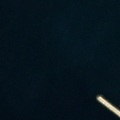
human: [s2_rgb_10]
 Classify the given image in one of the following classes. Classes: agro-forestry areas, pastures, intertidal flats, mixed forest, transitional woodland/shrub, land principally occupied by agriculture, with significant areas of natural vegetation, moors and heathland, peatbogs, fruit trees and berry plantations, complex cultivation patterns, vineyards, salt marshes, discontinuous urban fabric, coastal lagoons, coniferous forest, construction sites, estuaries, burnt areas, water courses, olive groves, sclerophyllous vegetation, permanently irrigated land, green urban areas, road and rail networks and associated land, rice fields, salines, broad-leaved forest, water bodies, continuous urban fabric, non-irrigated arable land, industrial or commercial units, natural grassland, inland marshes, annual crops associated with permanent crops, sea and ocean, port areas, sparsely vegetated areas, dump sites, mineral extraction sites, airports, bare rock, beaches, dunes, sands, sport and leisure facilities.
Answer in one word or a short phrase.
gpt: port areas, sea and ocean